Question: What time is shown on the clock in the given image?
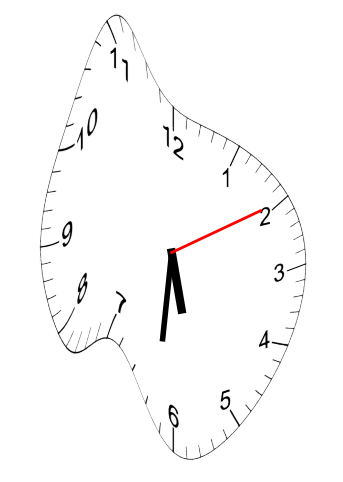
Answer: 05:31:10